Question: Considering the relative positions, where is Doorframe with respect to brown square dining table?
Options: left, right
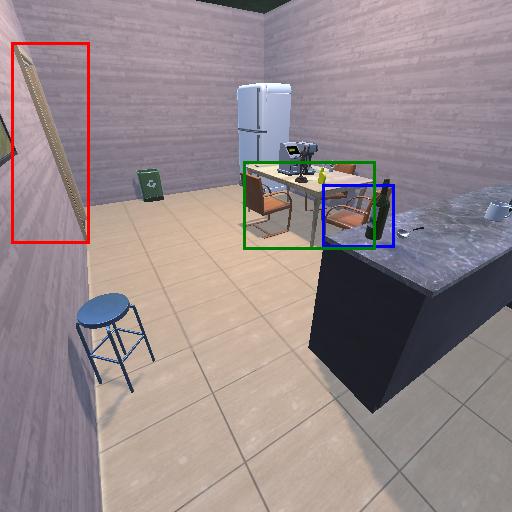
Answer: left